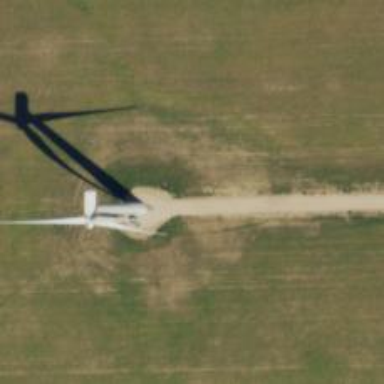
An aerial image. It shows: Wind generator powered by horizontal-axis wind turbine.